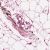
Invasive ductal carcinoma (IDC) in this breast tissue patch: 0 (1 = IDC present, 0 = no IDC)